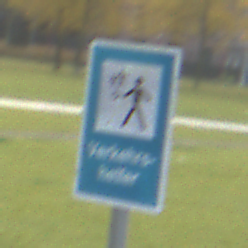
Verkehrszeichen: Verkehrshelfer
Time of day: MorningAfternoon
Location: Outdoor (Suburban)
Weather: PartlyCloudy
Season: NotSpecified
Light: Natural